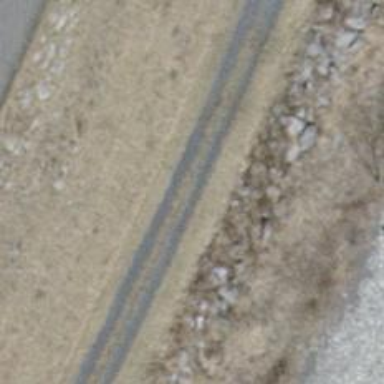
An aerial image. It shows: Track with compacted grade3 surface.